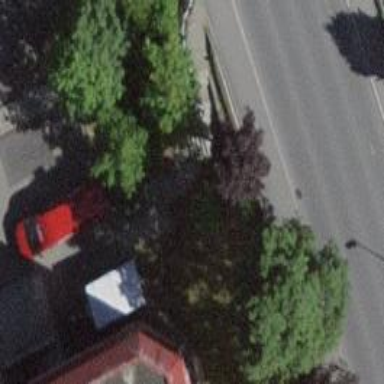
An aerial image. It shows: Road with steps.